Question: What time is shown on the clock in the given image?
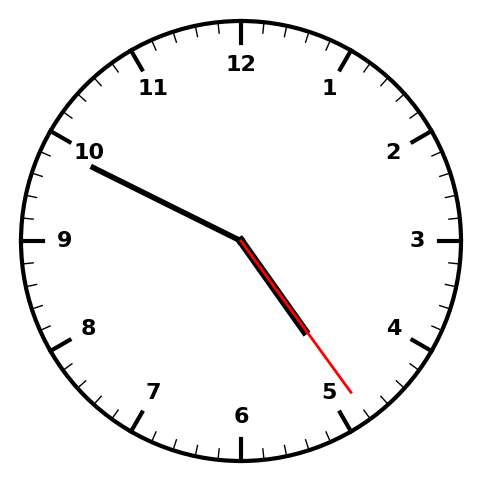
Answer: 04:49:24